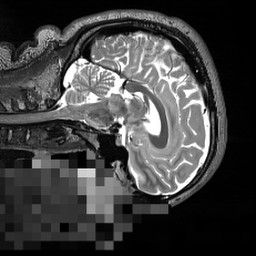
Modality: T2w
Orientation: sagittal
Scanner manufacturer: siemens
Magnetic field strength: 3 T
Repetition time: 3.2 s
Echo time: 0.564 s